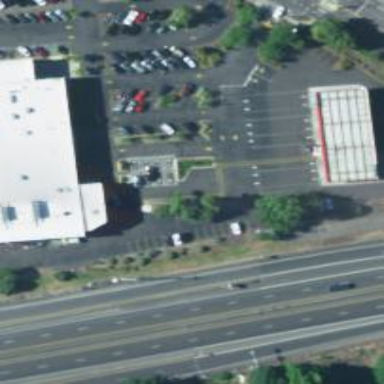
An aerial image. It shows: Parking space is available.